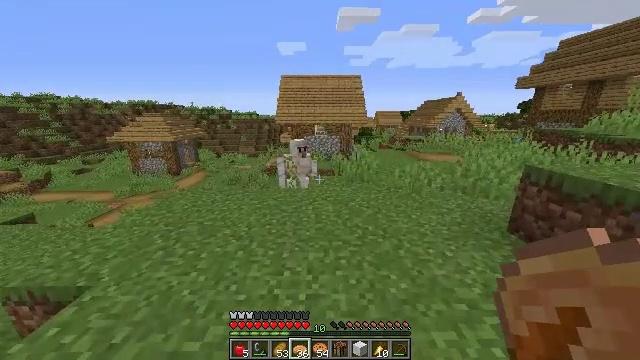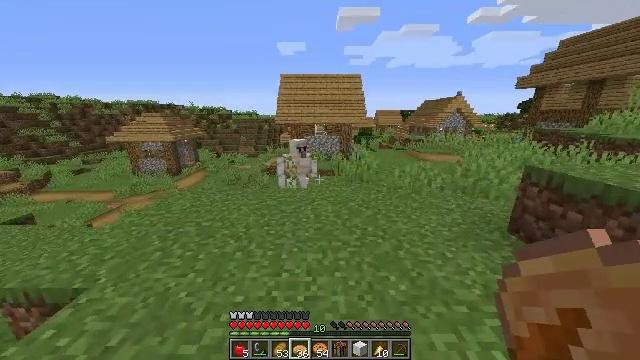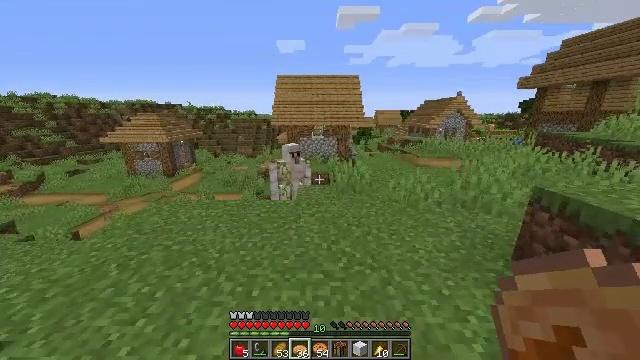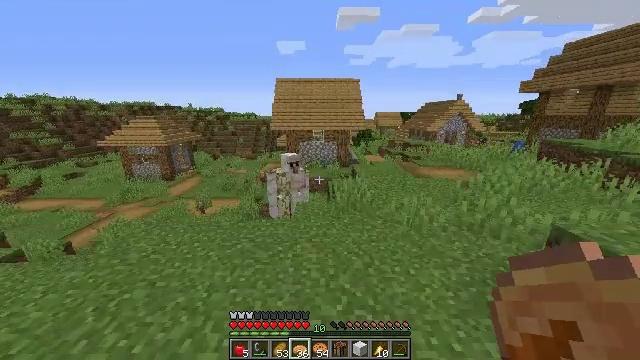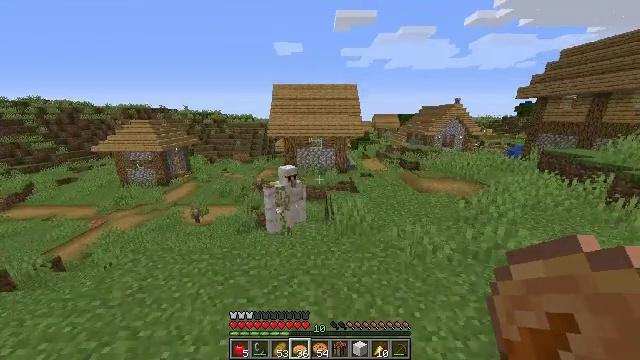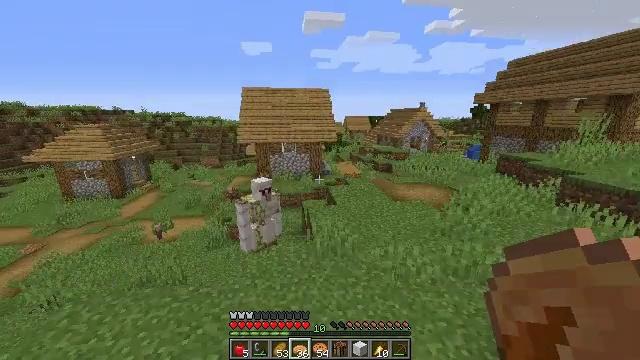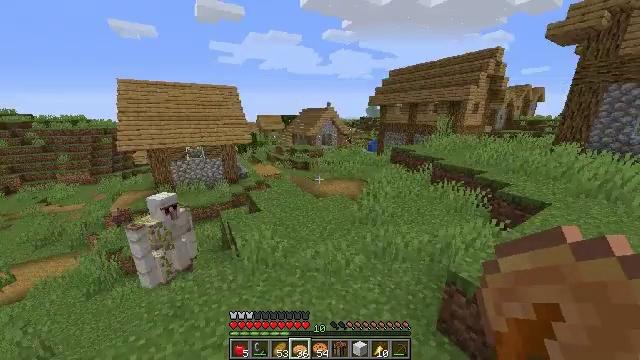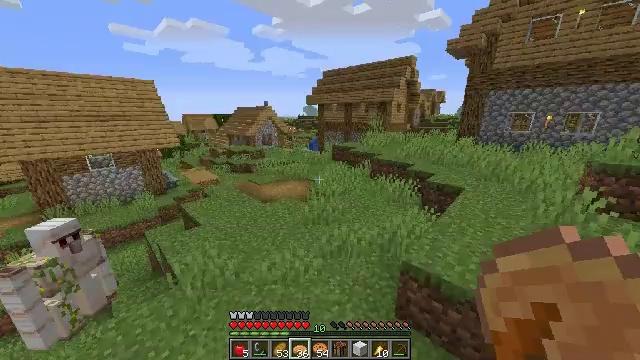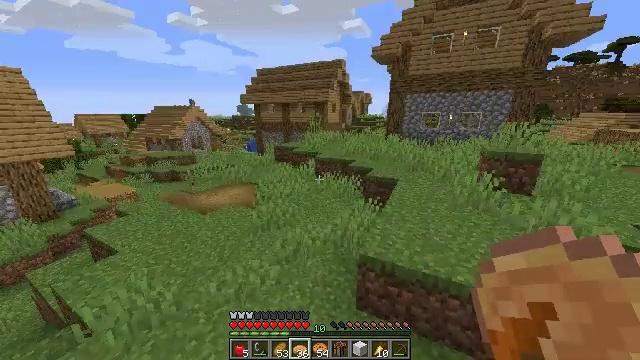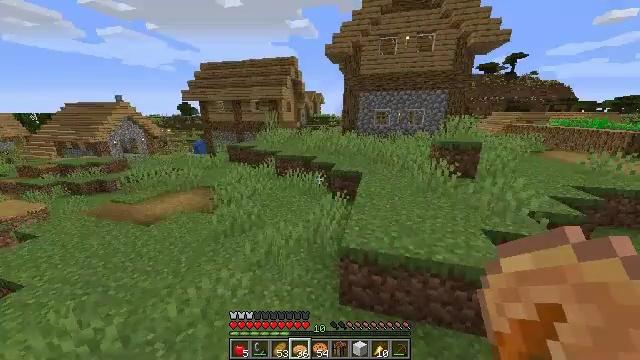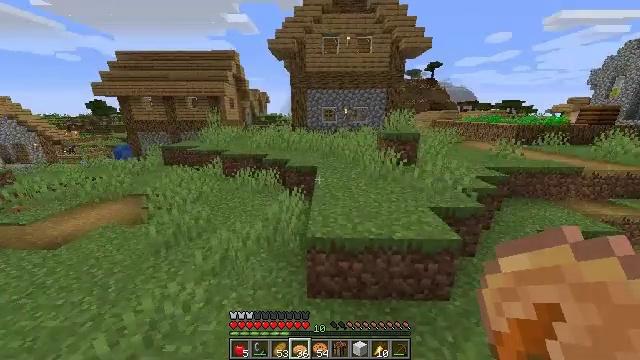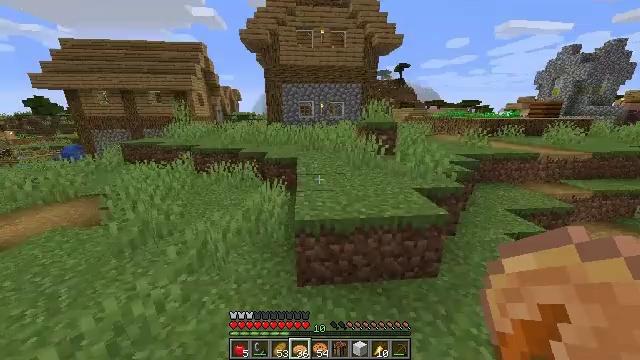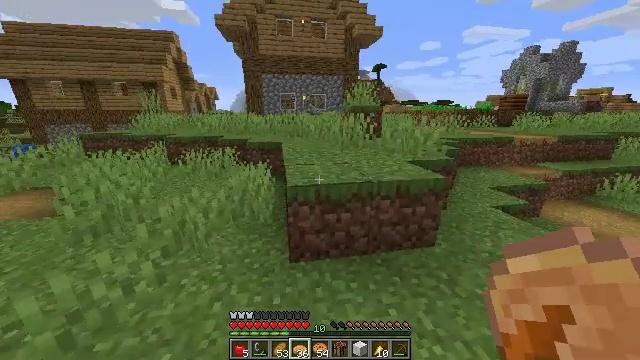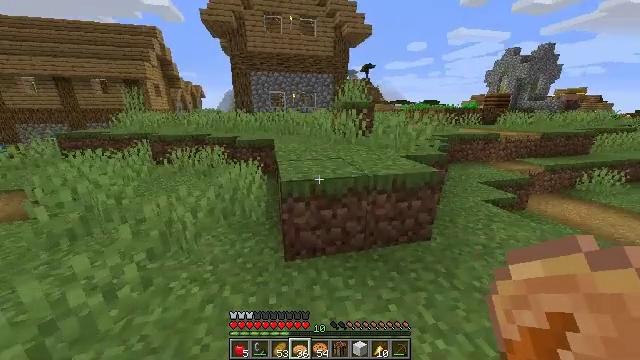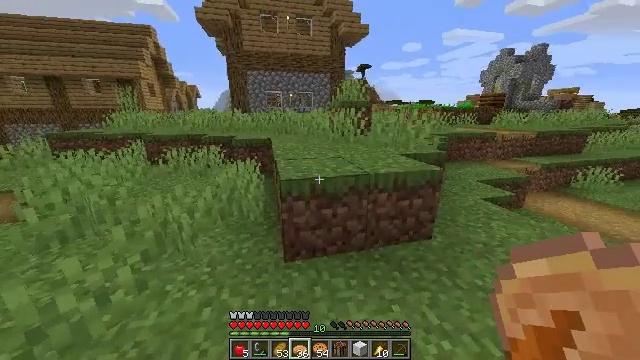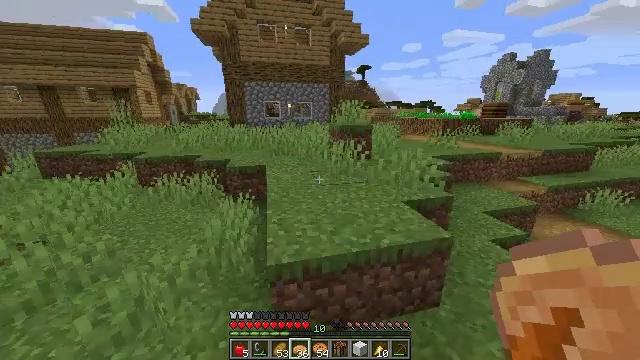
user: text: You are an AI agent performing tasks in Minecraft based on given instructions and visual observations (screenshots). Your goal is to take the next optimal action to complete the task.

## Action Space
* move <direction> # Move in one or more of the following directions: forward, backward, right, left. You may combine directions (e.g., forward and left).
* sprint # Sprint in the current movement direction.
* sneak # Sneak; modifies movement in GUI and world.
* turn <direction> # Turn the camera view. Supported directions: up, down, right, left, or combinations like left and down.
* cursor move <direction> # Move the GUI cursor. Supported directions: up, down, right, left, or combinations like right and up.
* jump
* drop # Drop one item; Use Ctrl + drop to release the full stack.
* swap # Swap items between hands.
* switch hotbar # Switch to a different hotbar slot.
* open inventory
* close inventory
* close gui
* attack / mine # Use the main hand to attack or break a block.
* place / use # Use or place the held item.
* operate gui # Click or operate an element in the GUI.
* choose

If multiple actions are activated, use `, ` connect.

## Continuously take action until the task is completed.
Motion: motion action
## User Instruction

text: Interact with the crafting table for redstone.
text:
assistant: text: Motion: move forward and move right, jump
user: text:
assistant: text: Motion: move forward and move left, jump
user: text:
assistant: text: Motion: move forward and move left, jump
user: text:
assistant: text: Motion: move forward and move left, jump
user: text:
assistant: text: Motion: move forward and move left, turn right, jump
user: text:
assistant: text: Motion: move forward, turn right, jump
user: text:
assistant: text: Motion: move forward, turn right, jump
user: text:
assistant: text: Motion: move forward and move right, turn right, jump
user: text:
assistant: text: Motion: move forward and move right, turn right, jump
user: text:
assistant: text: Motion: move forward and move right, turn right, jump
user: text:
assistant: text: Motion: move forward and move right, turn right, jump
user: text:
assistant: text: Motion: move forward and move right, turn right, jump
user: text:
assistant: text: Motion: move forward and move right, turn right, jump
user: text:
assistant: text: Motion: move forward and move right, jump
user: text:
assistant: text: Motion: move forward and move right, jump
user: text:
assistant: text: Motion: move forward and move right, jump
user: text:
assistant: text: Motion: move forward and move right, jump
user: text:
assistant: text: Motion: move forward, jump
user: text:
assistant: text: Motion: move forward, jump
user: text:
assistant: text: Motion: move forward, jump
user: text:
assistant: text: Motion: move forward, turn right, jump
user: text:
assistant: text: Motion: move forward, turn right, jump
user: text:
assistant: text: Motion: move forward, turn right, jump
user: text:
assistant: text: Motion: move forward, turn right, jump
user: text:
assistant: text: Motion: move forward, jump
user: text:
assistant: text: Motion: move forward, jump
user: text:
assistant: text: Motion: move forward, jump
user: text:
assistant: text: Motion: move forward, jump
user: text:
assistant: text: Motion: move forward, jump
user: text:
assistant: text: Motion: move forward and move left, jump